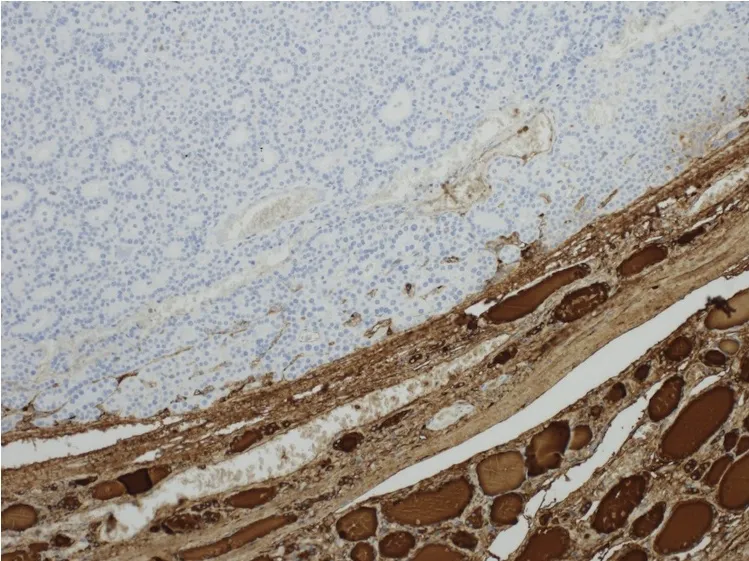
B. Thyroglobulin immunostain is also negative in the parathyroid adenoma and demonstrates positive staining in the adjacent thyroid tissue.
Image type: pathology (immunostaining)